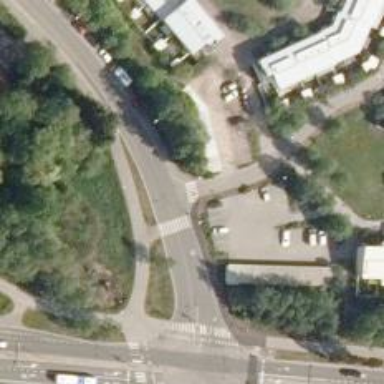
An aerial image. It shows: Uncontrolled crossing on the road.